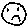
Label: smiley face